Aerial crown-view tile of a tropical tree (Barro Colorado Island, Panama), acquired 20250317:
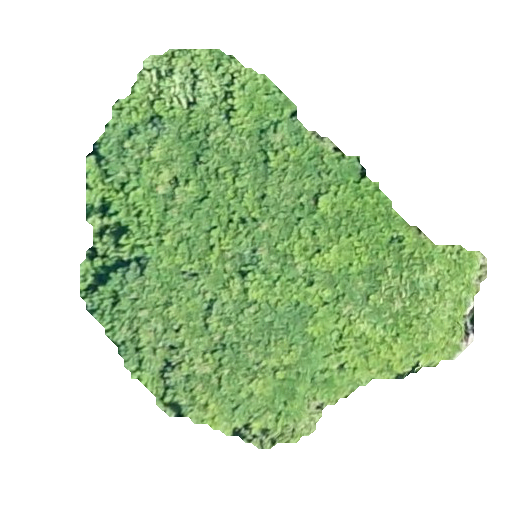
Species: Jacaranda copaia
GBIF accepted scientific name: Jacaranda copaia
Crown area: 152.017 m²